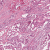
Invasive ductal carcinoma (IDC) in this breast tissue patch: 1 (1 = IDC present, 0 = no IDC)